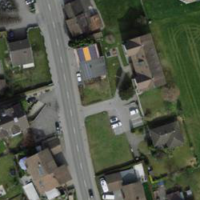
EUNIS habitat code: 54
Species observed at this site:
Lobularia maritima